Question: I have 2 'QListWidget' lists, List2 is being filled when some item has been selected from List1
The problem is that, before filling List2 i have to do alot of tasks which freezes my UI for about 5 seconds which is too annoying, i want to make it fill List2 with QThread but it's not working since before initilizing whole class I'm getting an annoying error
'''
from ui import Ui_Win
from PyQt4 import QtGui, QtCore
class GenericThread(QtCore.QThread):
def __init__(self, parent=None):
QtCore.QThread.__init__(self, parent)
def __del__(self):
self.quit()
self.wait()
def run(self):
self.emit( QtCore.SIGNAL('itemSelectionChanged()'))
return
class MainUI(QtGui.QMainWindow):
def __init__(self, parent=None):
QtGui.QMainWindow.__init__(self)
self.ui = Ui_Win()
self.ui.setupUi(self)
...
genericThread = GenericThread(self)
self.connect(genericThread, QtCore.SIGNAL("itemSelectionChanged()"), self.fill_List2 )
genericThread.start()
def fill_List2(self):
self.ui.List2.clear()
list1SelectedItem = str(self.ui.List1.currentItem().text()) # ERROR HERE
'''
Traceback:
'# AttributeError: 'NoneType' object has no attribute 'text''
This accures because 'self.ui.List1.currentItem().text()' is 'None'
Why this fucntion is being called before triggering 'itemSelectionChanged' signal?
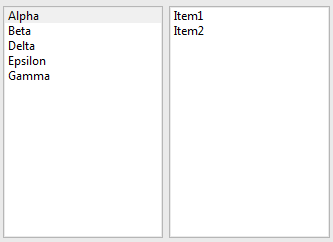
Answer: '''
from ui import Ui_Win ## ui.py is a file that has been generated from Qt Designer and it contains main GUI objects like QListWidget
from PyQt4 import QtGui, QtCore
class GenericThread(QtCore.QThread):
def __init__(self, parent=None, listIndex=0):
QtCore.QThread.__init__(self, parent)
self.listIndex = listIndex
def __del__(self):
self.quit()
self.wait()
def run(self):
if self.listIndex == 2:
for addStr in Something:
#Some long stuff
self.emit( QtCore.SIGNAL('fillListWithItems(QString, int'), addStr, self.listIndex)
class MainUI(QtGui.QMainWindow):
def __init__(self, parent=None):
QtGui.QMainWindow.__init__(self)
self.ui = Ui_Win()
self.ui.setupUi(self)
...
self.ui.List1.list1SelectedItem.connect(self.fill_List2)
@QtCore.pyqtSlot(QString, int)
def self.fillListWithItems(addStr, lstIdx):
if lstIdx==2:
self.ui.List2.addItem(addStr)
def fill_List2(self):
self.ui.List2.clear()
list1SelectedItem = str(self.ui.List1.currentItem().text())
genericThread = GenericThread(self, listIndex=2)
self.connect(genericThread, QtCore.SIGNAL("fillListWithItems(QString, int)"), self.fillListWithItems )
genericThread.start()
'''
Thanks @ekhumoro